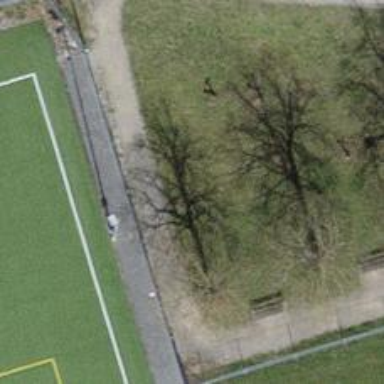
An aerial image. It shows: Bench.